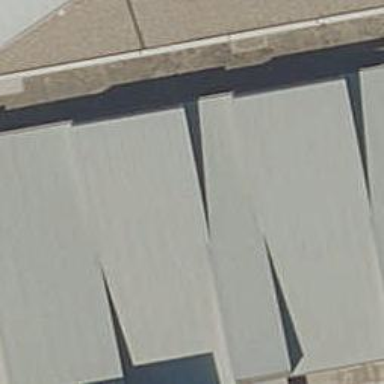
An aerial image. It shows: Flat metal roof painted white on university building. The roof runs across the building.